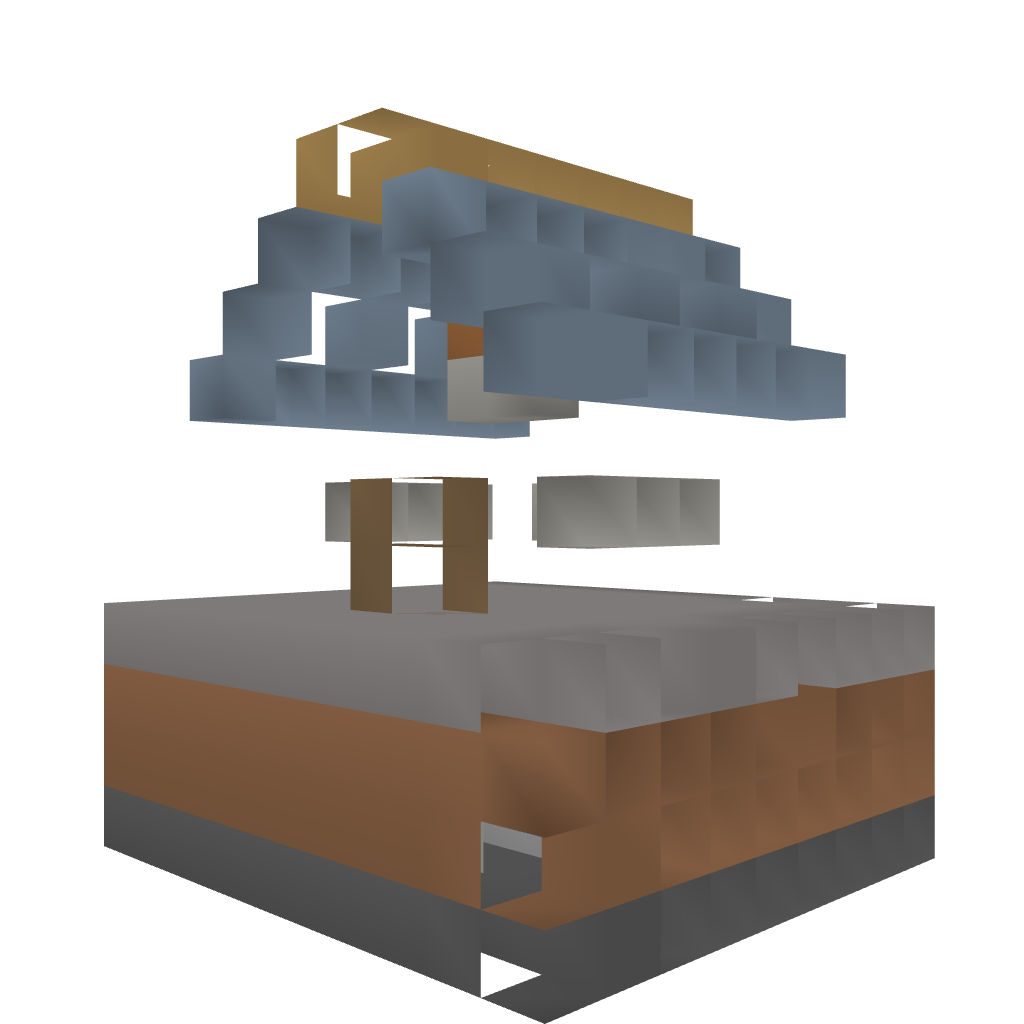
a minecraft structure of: Trap For Curious!